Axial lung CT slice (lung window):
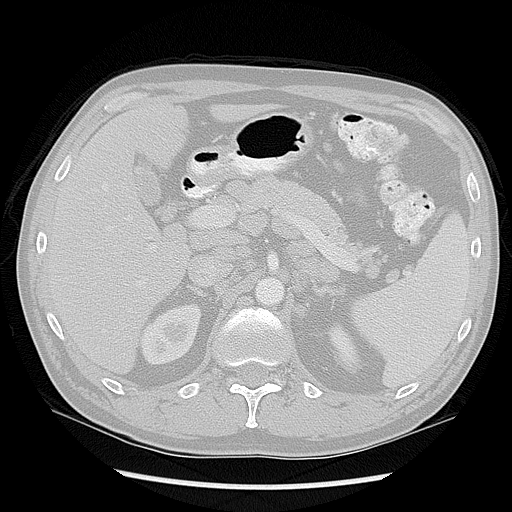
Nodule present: no